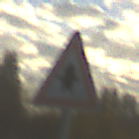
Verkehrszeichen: Vorfahrt
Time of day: MorningAfternoon
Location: Outdoor (Suburban)
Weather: PartlyCloudy
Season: NotSpecified
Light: Natural